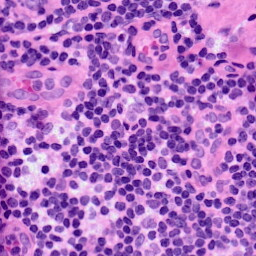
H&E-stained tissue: LymphNode